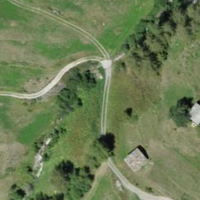
EUNIS habitat code: 26
Species observed at this site:
Tanacetum vulgare
Angelica sylvestris
Saponaria ocymoides
Phoenicurus ochruros
Silene dioica